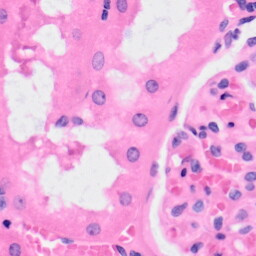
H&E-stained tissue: Kidney